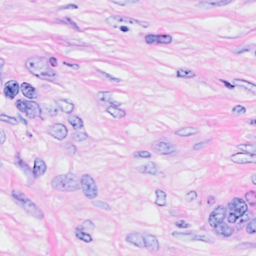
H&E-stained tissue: Breast